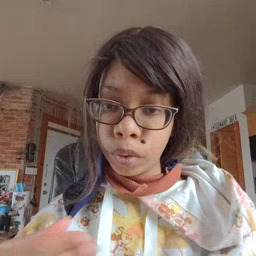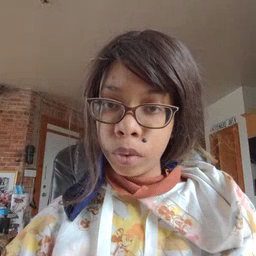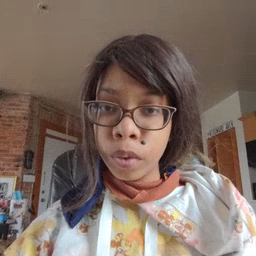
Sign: story